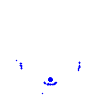
Particle: electron